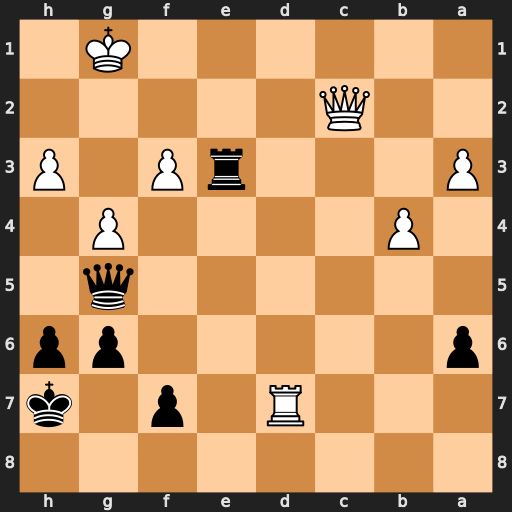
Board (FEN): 8/3R1p1k/p5pp/6q1/1P4P1/P3rP1P/2Q5/6K1
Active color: b
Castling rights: -
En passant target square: -
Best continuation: Qf4 Qf2 Rxf3 Qxf3 Qxf3